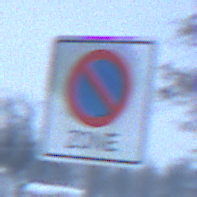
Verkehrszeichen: BeginnEingeschraenktesHalteverbotZone
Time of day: Midday
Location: Outdoor (Nature)
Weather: Overcast
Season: Winter
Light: Natural